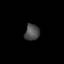
Tissue: prostate
Cell type: Endothelial cells
Senescence score: 0.7083
Nuclear area (px): 234
Mean DAPI intensity: 75.88